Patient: sex F, age 54
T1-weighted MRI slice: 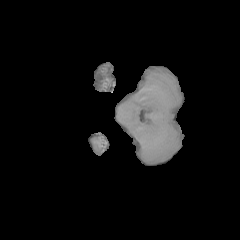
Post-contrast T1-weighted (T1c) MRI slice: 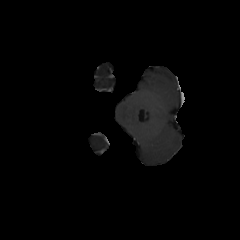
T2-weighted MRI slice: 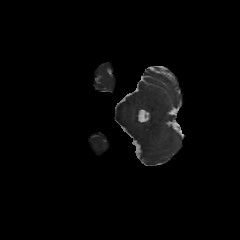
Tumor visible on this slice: no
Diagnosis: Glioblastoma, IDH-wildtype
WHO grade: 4